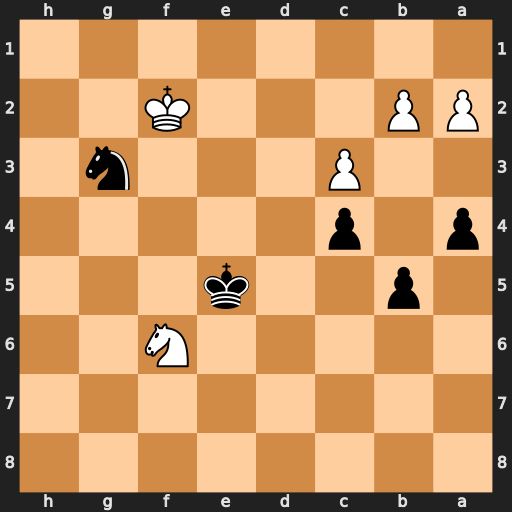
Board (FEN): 8/8/5N2/1p2k3/p1p5/2P3n1/PP3K2/8
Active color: b
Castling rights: -
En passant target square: -
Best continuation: Nh1+ Kf3 Kxf6